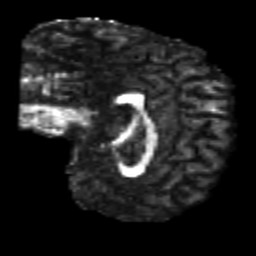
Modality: FA
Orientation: sagittal
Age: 25
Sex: male
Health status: healthy
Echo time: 0.074 s